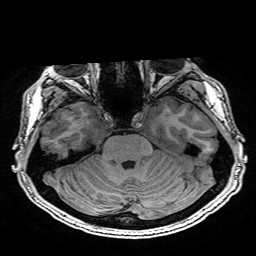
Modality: T1w
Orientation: coronal
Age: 21
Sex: male
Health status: healthy
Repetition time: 2.53 s
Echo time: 0.0034 s